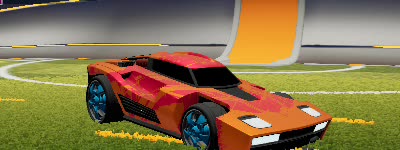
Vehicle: breakout